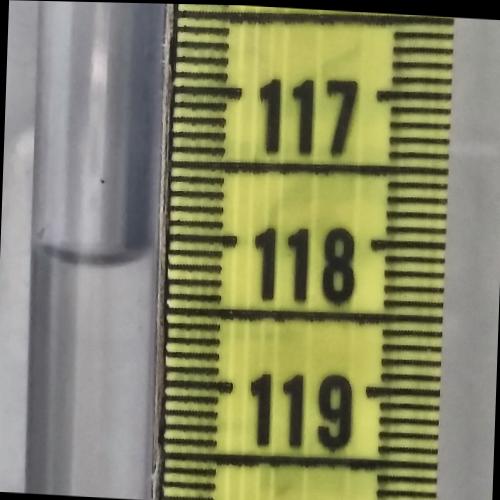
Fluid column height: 118.2 cm